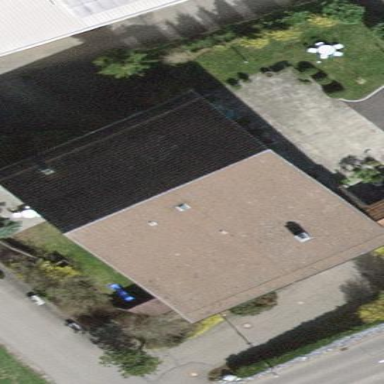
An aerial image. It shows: Building with tile roof.